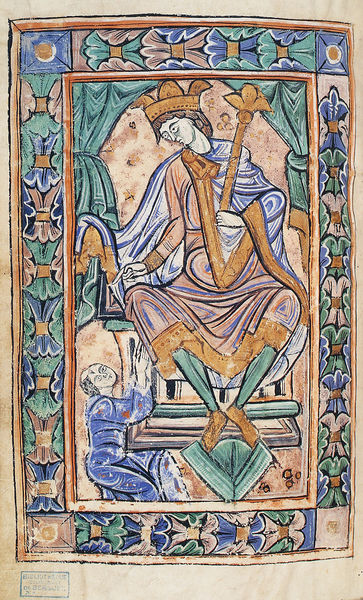
Titel: Leben und Wunder des hl. Winnoc und des hl. Oswald, Translation der hl. Levinna
Standort: Herkunftsort: Bergues (EU - F - Artois)
Institution: Bergues, Bibliothèque Communale
Schlagwörter: blau, mann, umhang, gelb, grün, menschen, sitzen, blumen, bunt, stuhl, türkis, zeichnung, rot, muster, ornament, bibel, diener, gesicht, kleidung, mensch, rahmen, vorhang, gold, mantel, sessel, krone, rosa, beine, ornage, farbig, füße, schuhe, stab, klein, kaiser, könig, thron, dekor, ornamente, buch, groß, druck, seite, illustration, knien, herrscher, pinsel, buchseite, wappen, jesus, mittelalter, knieen, bittsteller, heilige, anbeten, anbetung, heiland, bitte, insignien, zepter, szepter, knecht, buchmalerei, untergebener, seie